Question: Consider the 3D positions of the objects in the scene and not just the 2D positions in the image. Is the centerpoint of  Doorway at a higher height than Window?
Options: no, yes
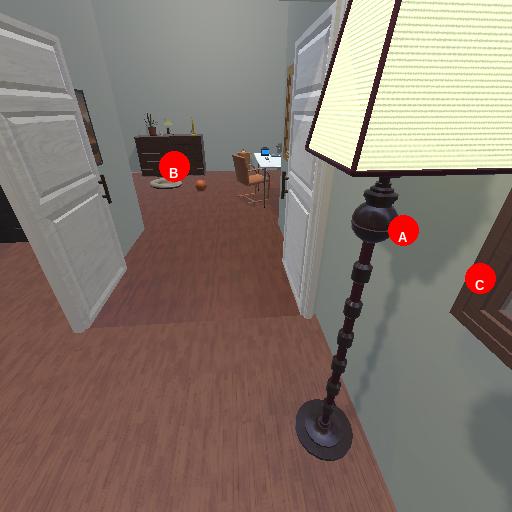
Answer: no